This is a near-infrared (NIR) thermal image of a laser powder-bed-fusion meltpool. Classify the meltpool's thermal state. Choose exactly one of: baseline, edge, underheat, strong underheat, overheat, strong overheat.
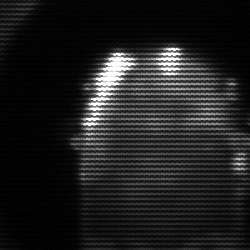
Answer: baseline